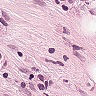
Metastatic tissue present: yes